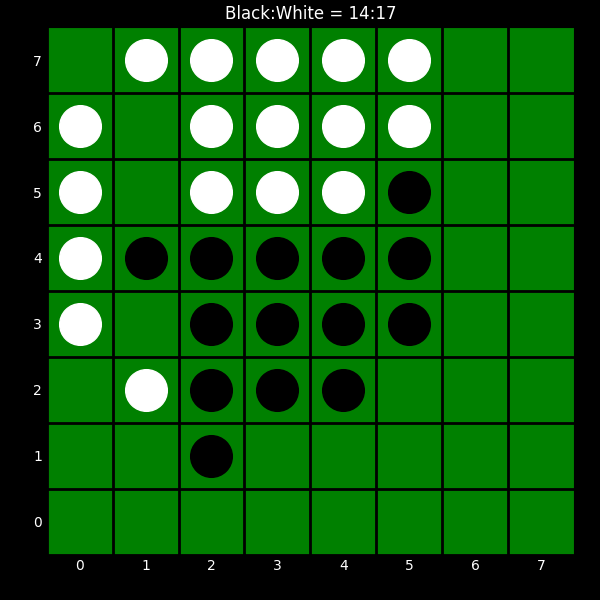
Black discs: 14
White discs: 17